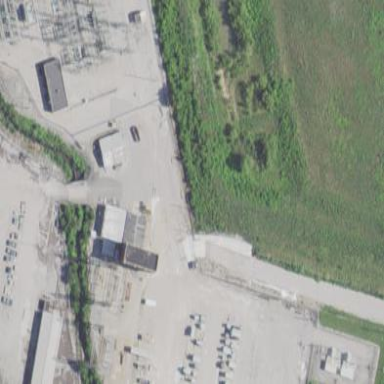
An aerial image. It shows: Utility area.